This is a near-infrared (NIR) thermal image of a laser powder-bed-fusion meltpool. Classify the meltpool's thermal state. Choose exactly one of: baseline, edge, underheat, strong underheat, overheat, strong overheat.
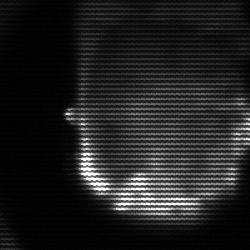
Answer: baseline